Field crop: maize
Growth stage: 2
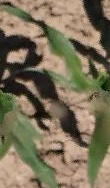
Species: maize